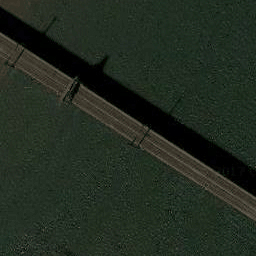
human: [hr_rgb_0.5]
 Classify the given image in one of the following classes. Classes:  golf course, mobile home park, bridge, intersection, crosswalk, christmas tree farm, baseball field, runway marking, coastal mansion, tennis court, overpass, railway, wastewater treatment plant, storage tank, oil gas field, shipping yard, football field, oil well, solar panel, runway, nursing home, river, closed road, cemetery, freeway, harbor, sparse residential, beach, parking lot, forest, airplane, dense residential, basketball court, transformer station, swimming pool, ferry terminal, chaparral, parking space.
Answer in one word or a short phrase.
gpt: bridge